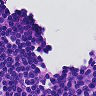
Metastatic tissue present: no